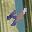
Label: 4